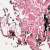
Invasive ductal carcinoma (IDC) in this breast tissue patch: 0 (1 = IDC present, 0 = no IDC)